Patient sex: F
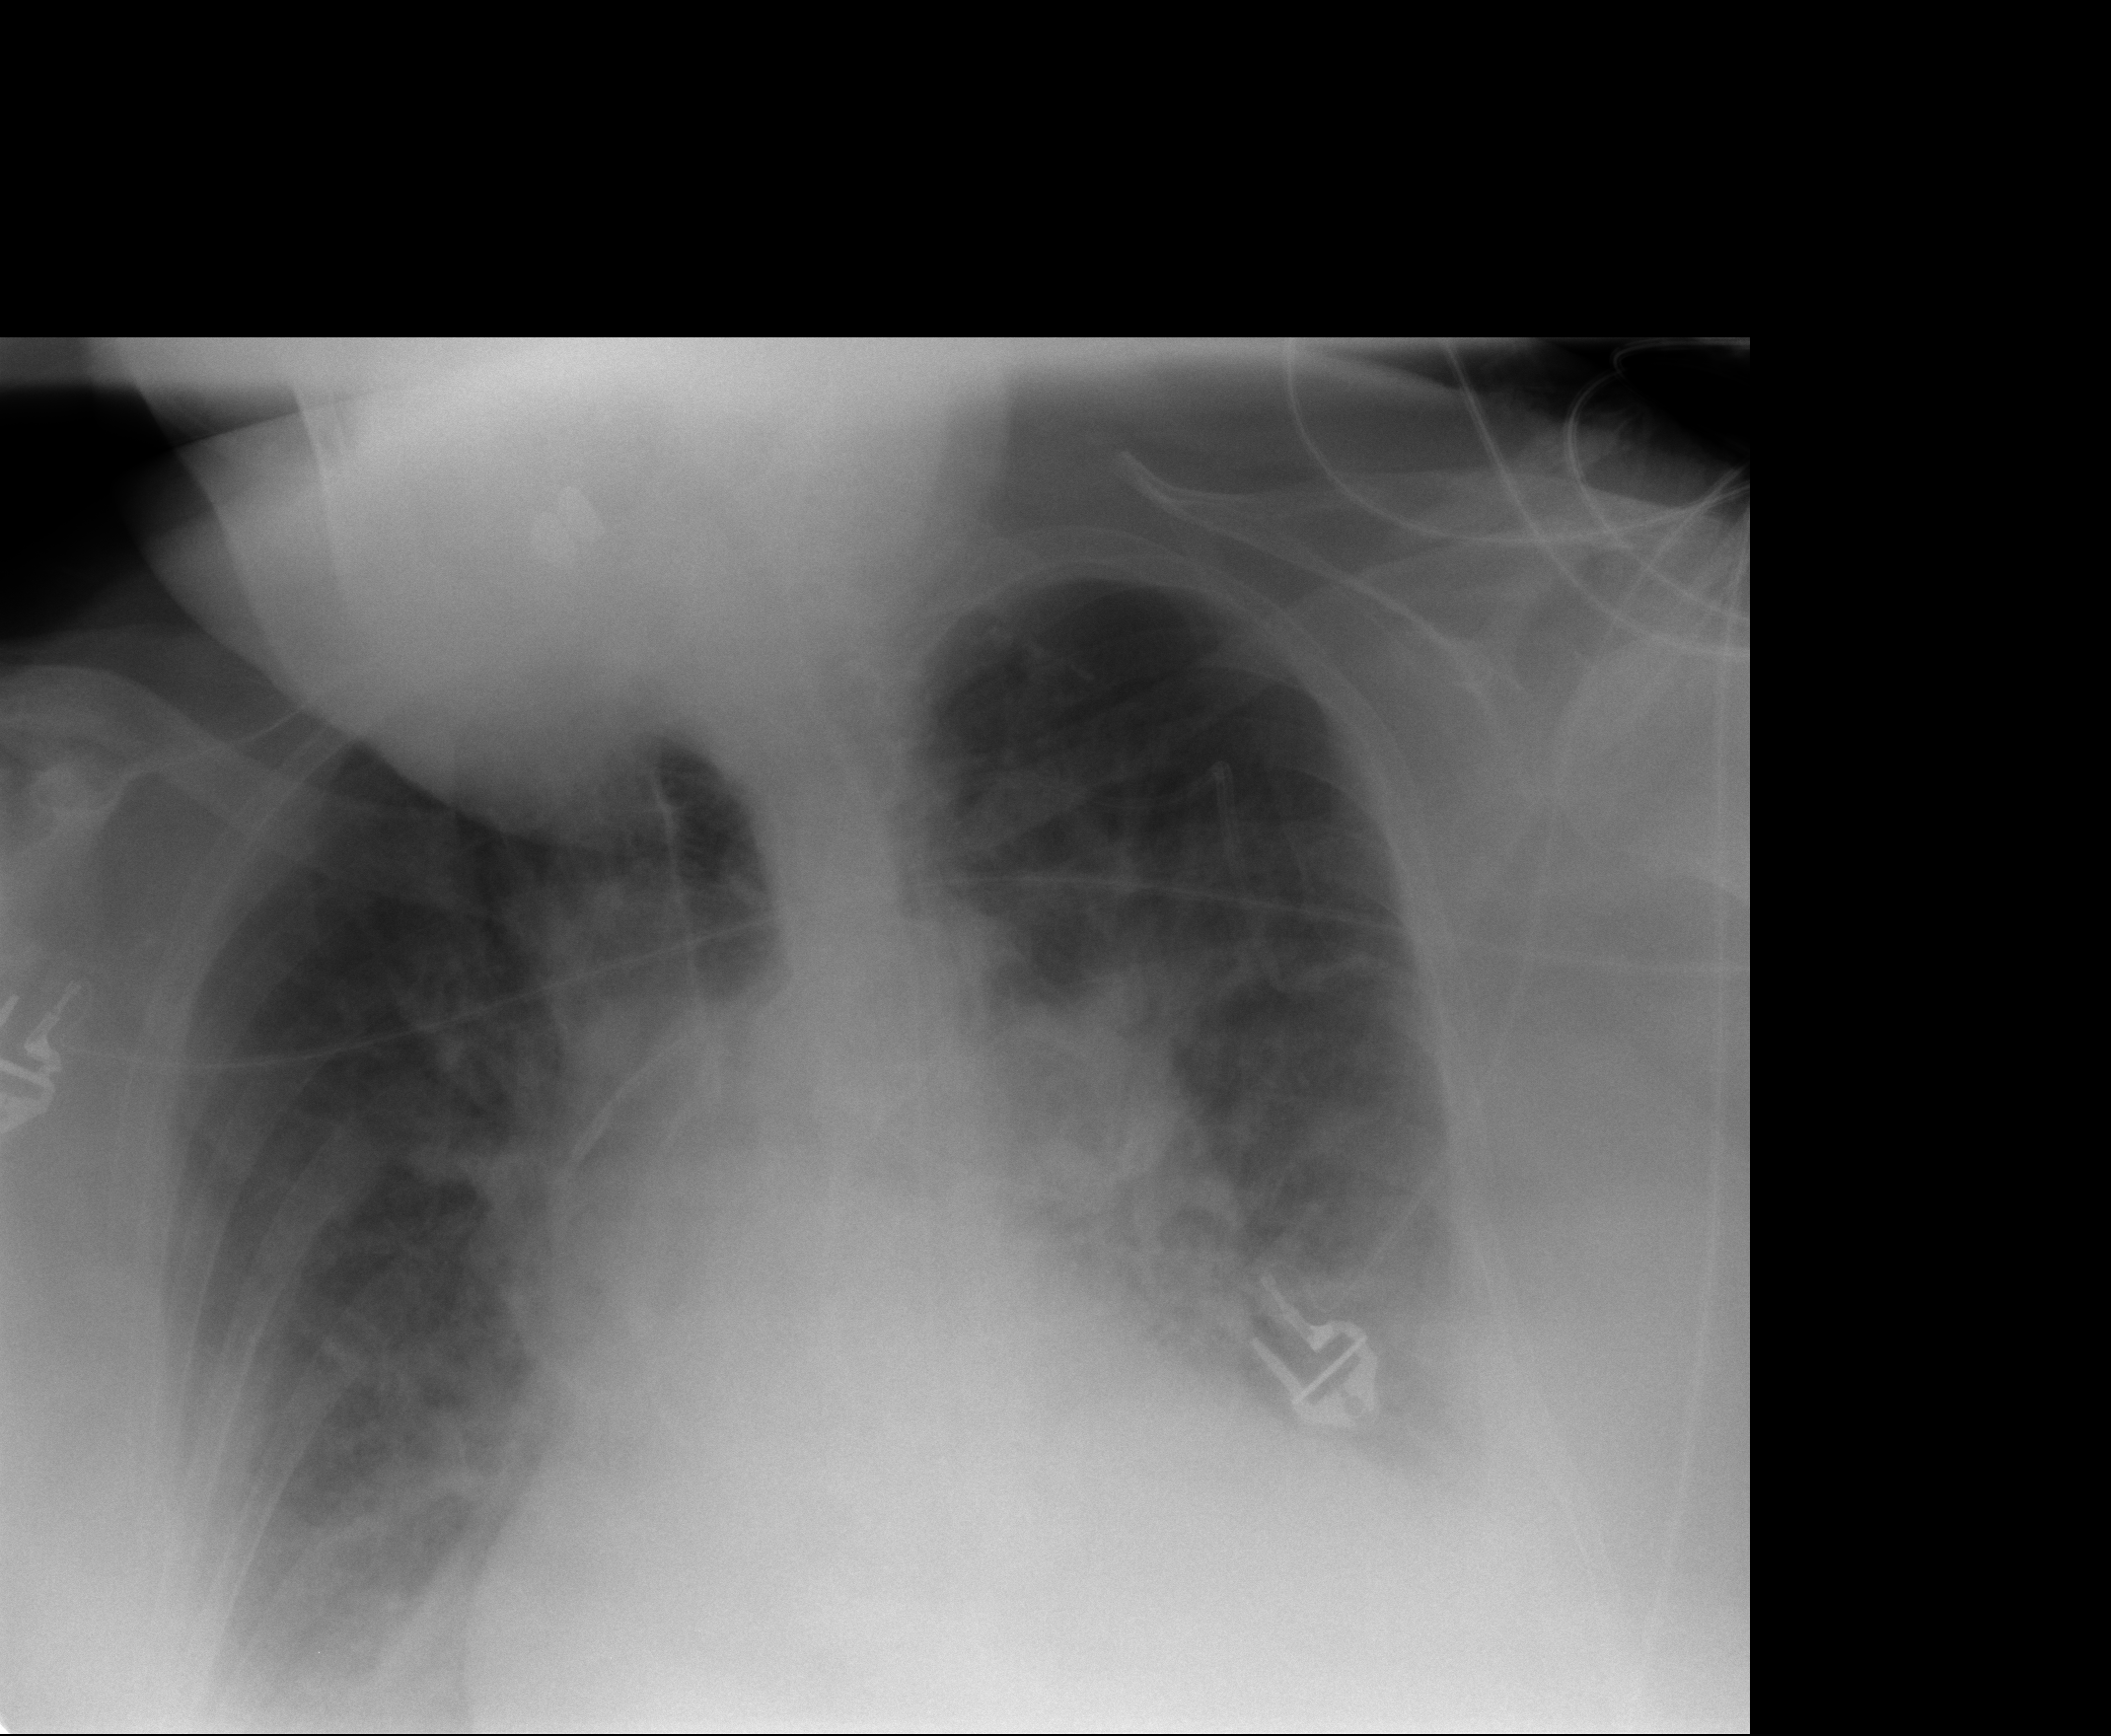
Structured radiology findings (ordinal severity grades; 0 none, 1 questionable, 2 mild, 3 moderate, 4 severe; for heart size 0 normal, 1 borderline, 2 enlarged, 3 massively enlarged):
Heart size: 2
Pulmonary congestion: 3
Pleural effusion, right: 2
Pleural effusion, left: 3
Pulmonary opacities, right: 2
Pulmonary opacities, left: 2
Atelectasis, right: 3
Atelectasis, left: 3